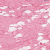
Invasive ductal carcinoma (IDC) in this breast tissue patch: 0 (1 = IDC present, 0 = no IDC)